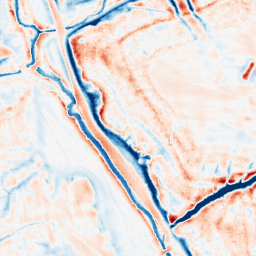
Category: edge_preserving
Decomposition family: bilateral
Decomposition parameters: d: 21
sigma_color: 100
sigma_space: 100
Upsampling method: sinc_blackman
Upsampling parameters: scale: 8
kernel_size: 16
Upsampling scale: 8